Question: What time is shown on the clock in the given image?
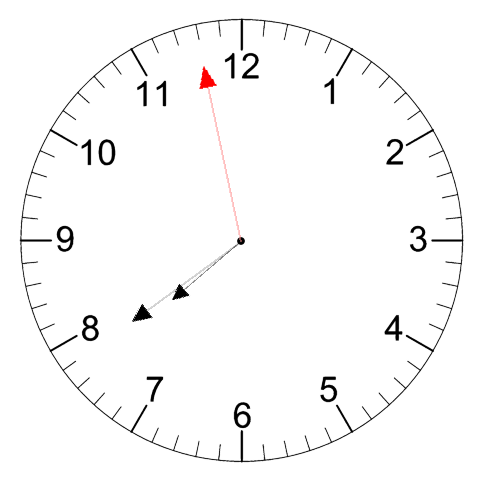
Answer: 07:38:58